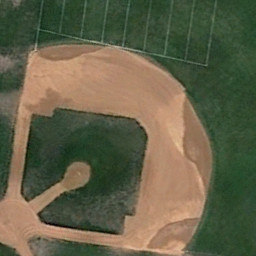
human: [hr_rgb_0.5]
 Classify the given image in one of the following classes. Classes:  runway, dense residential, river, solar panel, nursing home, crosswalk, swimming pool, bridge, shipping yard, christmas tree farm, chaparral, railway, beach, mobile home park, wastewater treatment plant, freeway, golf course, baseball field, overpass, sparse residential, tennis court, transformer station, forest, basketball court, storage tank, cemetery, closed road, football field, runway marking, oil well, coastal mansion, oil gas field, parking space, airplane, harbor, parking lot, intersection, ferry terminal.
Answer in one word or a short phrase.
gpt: baseball field